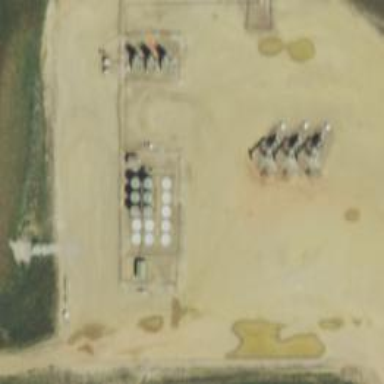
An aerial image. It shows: Storage tank with man-made structure.